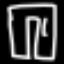
Label: pants